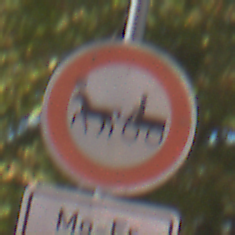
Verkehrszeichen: VerbotGespannfuhrwerke
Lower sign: ZeitangabenMitBeschraenkungAufWochentage2
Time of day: MorningAfternoon
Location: Outdoor (Nature)
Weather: Clear
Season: Summer
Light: Natural